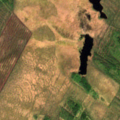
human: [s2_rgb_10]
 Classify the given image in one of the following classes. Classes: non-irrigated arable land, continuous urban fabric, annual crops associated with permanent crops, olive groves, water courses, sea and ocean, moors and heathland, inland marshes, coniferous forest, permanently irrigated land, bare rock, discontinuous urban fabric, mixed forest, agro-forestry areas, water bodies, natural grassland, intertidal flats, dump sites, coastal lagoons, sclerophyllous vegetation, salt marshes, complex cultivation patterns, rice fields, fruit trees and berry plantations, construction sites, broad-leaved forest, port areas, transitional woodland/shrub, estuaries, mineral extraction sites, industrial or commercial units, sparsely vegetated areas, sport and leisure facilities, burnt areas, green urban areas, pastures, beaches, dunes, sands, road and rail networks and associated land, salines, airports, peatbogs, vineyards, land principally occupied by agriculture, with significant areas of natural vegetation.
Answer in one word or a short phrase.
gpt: non-irrigated arable land, coniferous forest, mixed forest, transitional woodland/shrub, peatbogs